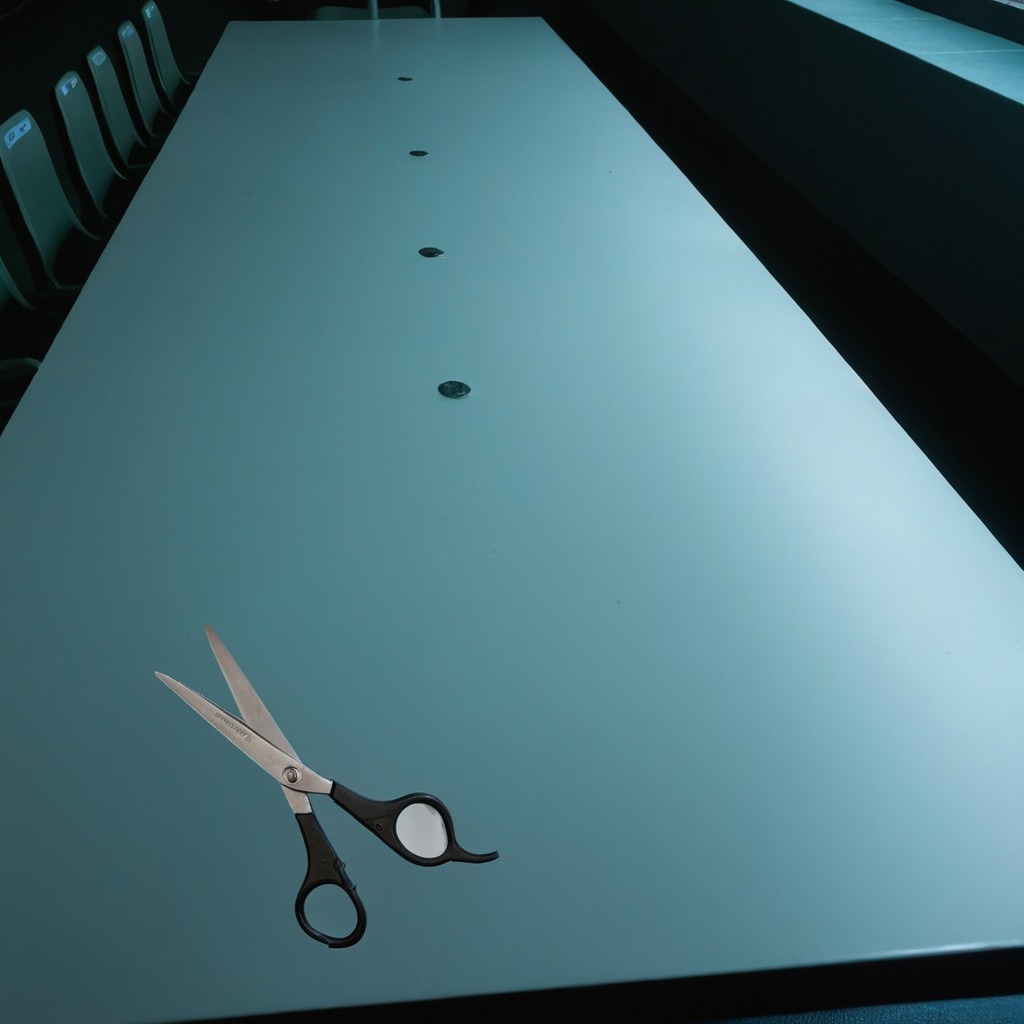
A scissor is lying on a clean empty table in a railway signal maintenance room lit by harsh overhead fluorescents photorealistic surface textures crisp shadows high dynamic range